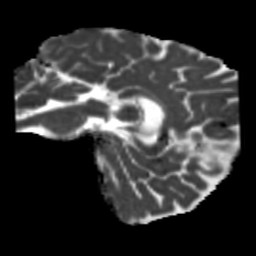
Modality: MD
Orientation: sagittal
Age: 51
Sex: female
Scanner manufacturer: siemens
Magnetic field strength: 3 T
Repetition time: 5.25 s
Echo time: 0.08 s